Question: Below is picture of where I am now. I always face this problem of not being able to place things flexibly using bootstrap. In this case, I would like to place all the buttons in the center using justify-content: center, but the built-in class of navbar-expand-sm apparently defaults to justify-content: flex-start. What should I do? Thanks

'''
<nav class="navbar bg-danger navbar-dark position-relative">
<div class="navbar-expand-sm">
<div class="container-xxl">
<button
class="navbar-toggler"
type="button"
data-bs-toggle="collapse"
data-bs-target="#navmenu"
>
<span class="navbar-toggler-icon"> </span>
</button>
<div class="collapse navbar-collapse" id="navmenu">
<!-- How to put the buttons in the middle? -->
<ul class="navbar-nav">
<li class="nav-item ml-3">
<a href="#StudyPlan" class="nav-link" style="border-radius: 1rem white;">Login</a>
</li>
<li class="nav-item">
<a href="#Instructors" class="nav-link">Other Service</a>
</li>
<li class="nav-item">
<a href="My Blog.html" class="nav-link">My Blog</a>
</li>
<li class="nav-item">
<a href="#CommonQuestions" class="nav-link">Contact Us</a>
</li>
</ul>
</div>
</div>
</nav>
'''
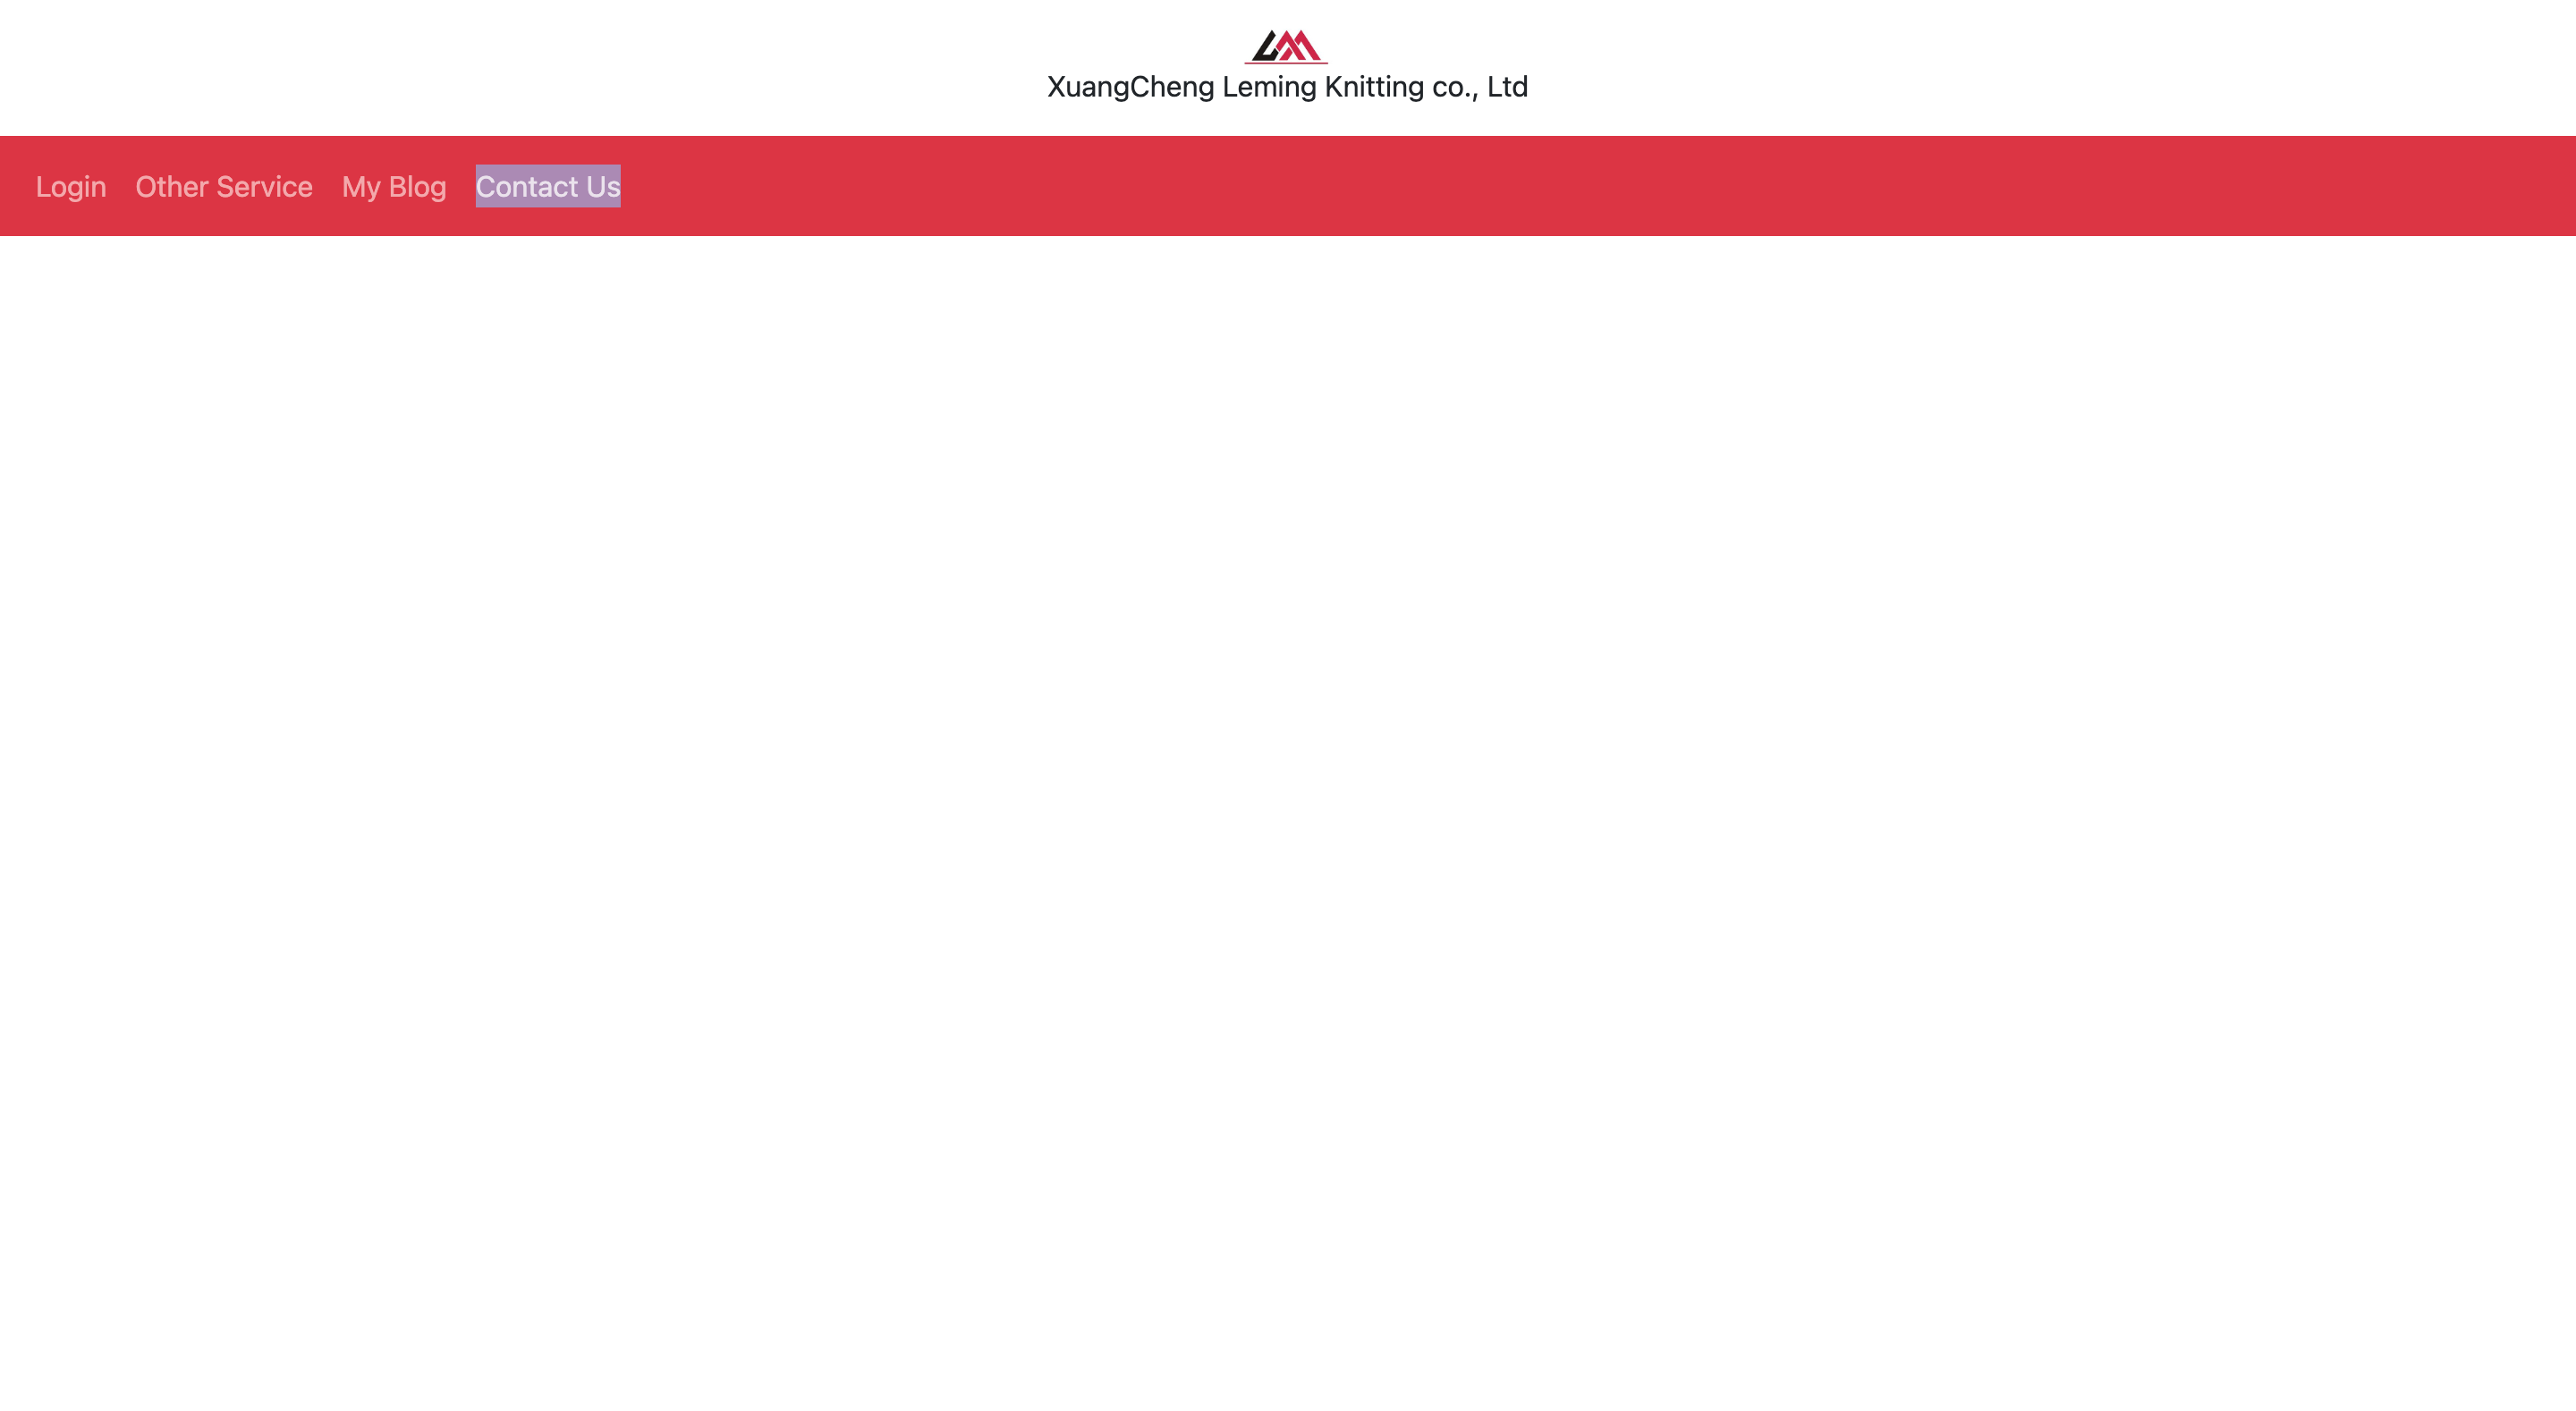
Answer: Either add 'justify-content-center' next to 'navbar-expand-sm' and see if this is working
Or trying adding the respective CSS
'''
.navbar-expand-sm { justify-content: center !important; }
'''